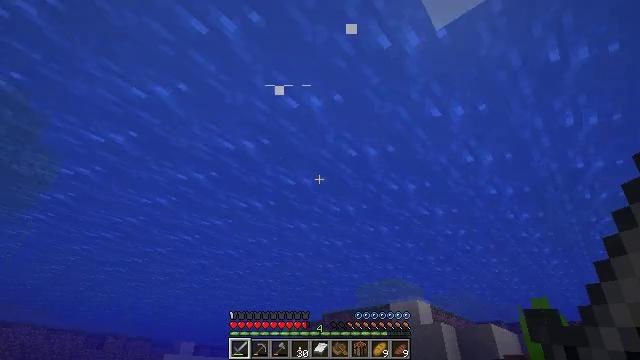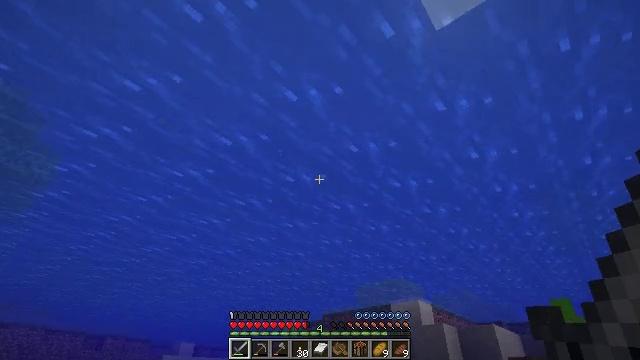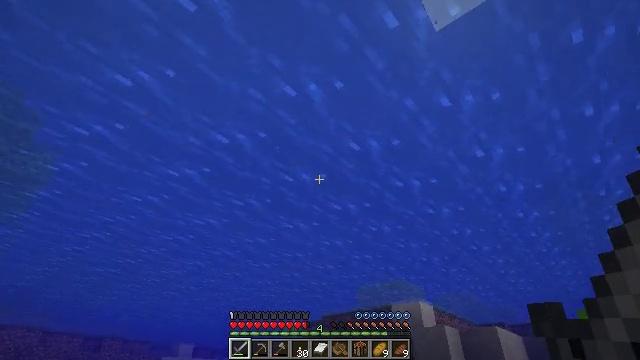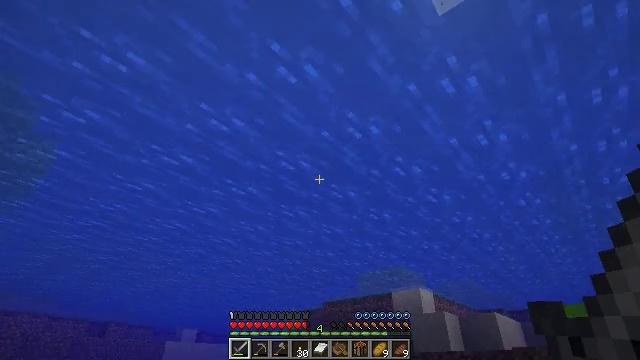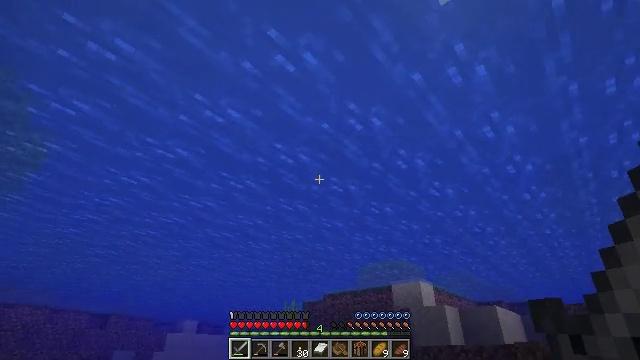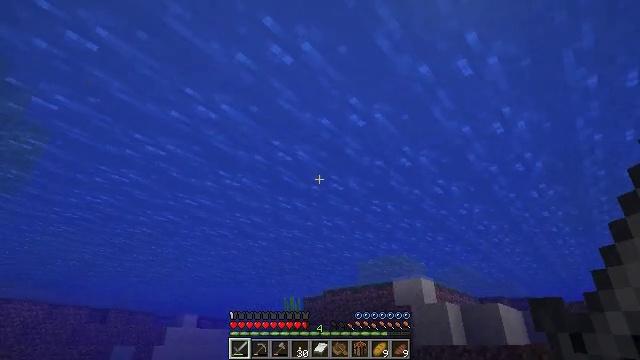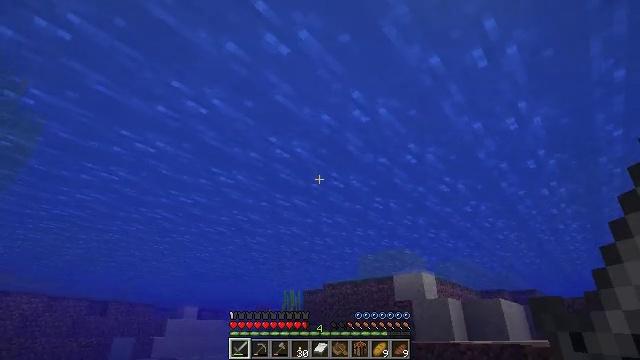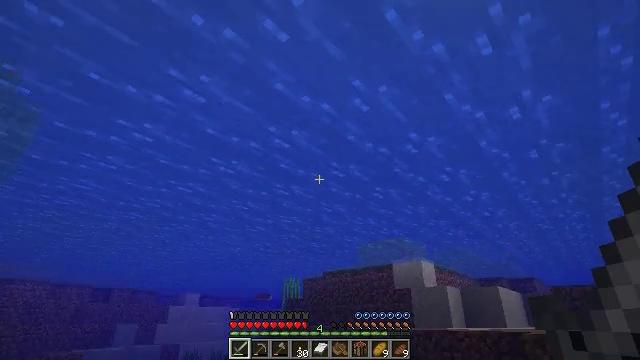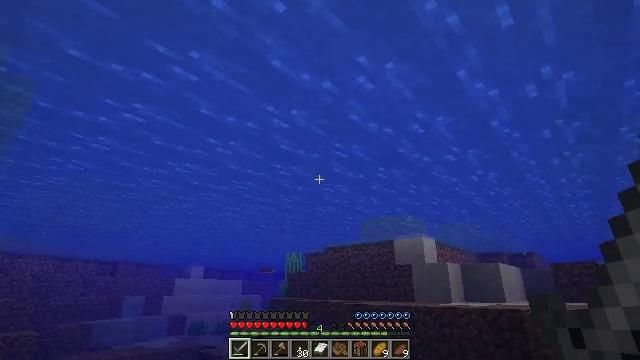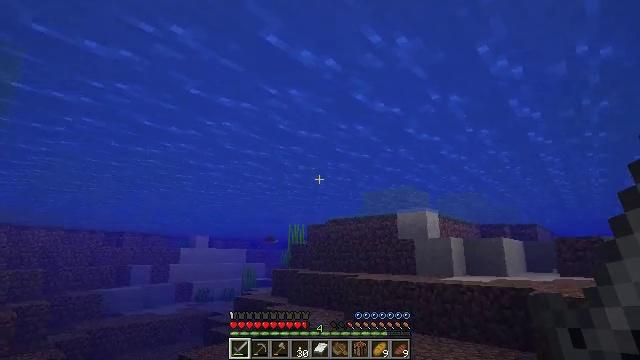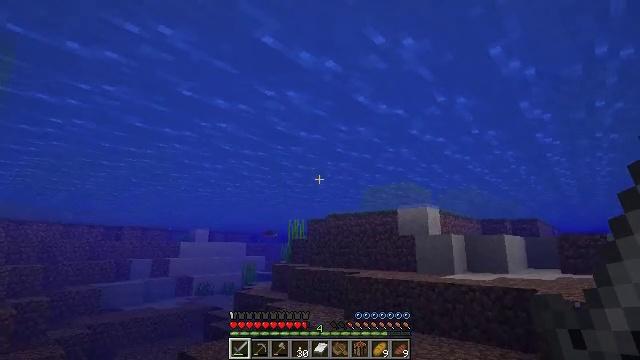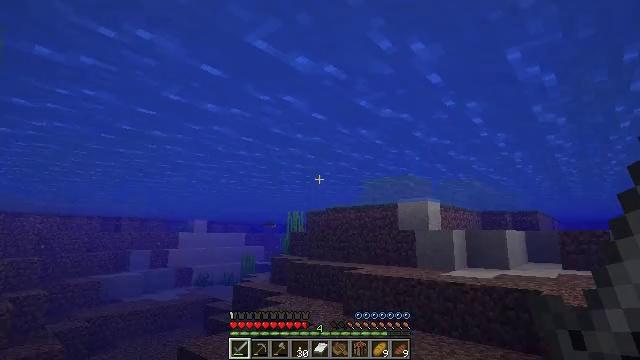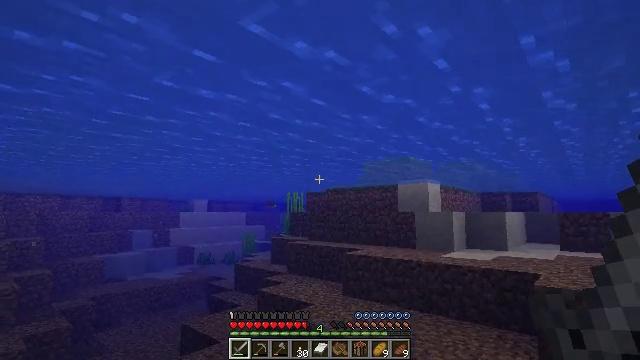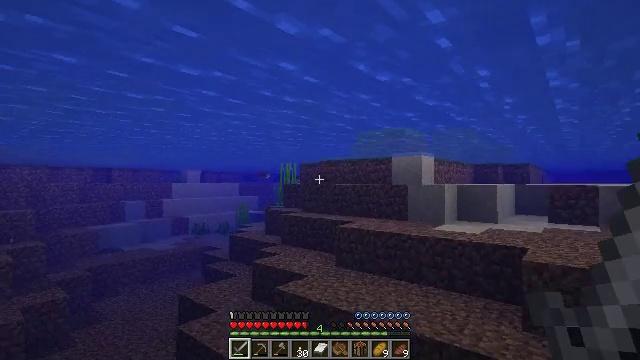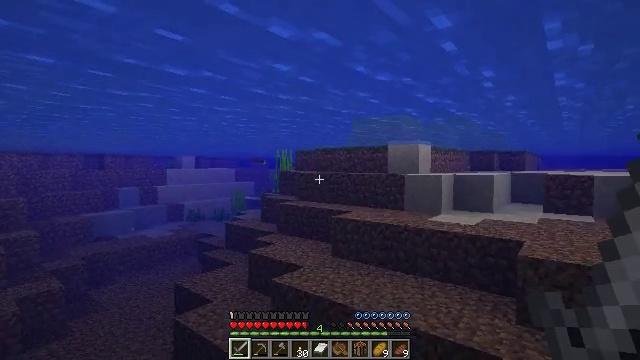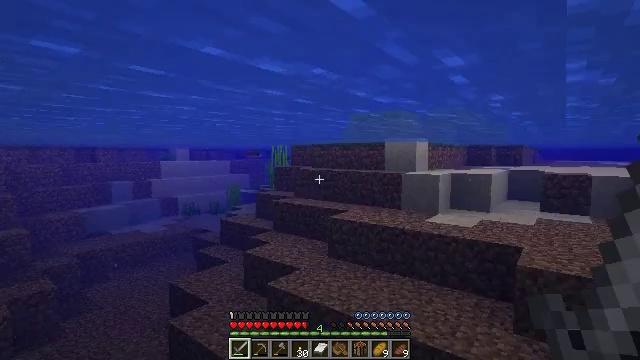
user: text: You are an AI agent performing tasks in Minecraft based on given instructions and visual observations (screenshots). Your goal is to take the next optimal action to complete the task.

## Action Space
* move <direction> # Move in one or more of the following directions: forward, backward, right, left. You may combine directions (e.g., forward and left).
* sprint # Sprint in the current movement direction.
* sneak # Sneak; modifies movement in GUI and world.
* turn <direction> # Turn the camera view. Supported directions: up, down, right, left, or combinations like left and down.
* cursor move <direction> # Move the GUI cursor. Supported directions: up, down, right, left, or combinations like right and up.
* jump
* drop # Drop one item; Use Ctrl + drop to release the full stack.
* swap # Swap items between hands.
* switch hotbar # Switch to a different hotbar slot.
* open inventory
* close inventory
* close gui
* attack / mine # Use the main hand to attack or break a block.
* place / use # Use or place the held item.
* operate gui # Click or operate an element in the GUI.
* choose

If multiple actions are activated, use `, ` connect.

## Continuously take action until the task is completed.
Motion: motion action
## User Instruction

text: Break the vines.
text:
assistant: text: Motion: move forward, jump
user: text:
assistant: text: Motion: move forward, jump
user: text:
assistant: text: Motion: move forward, turn down, jump
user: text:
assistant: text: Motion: move forward, turn down, jump
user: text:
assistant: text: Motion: move forward, turn down, jump
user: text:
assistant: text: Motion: move forward, turn down, jump
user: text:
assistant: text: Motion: move forward, turn down, jump
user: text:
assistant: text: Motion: move forward, turn down, jump
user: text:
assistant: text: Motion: move forward, turn down, jump
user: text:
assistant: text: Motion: move forward, turn down, jump
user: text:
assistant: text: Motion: move forward, turn down, jump
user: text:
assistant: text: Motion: move forward, turn down, jump
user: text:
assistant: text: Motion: move forward, turn right and down, jump
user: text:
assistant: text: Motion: move forward, turn down, jump
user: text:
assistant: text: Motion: move forward, turn down, jump
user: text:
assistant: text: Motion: move forward, turn down, jump
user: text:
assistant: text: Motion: move forward, turn down, jump
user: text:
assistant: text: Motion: move forward, jump
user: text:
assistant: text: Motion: move forward, turn down, jump
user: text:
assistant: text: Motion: move forward, jump
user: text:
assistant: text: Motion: move forward, jump
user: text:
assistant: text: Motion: move forward, jump
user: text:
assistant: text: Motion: move forward, jump
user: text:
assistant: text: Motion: move forward, jump
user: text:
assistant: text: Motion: move forward, jump
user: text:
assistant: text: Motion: move forward, turn right, jump
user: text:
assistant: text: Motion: move forward, jump
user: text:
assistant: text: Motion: move forward, jump
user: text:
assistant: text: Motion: move forward, jump
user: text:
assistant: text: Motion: move forward, jump